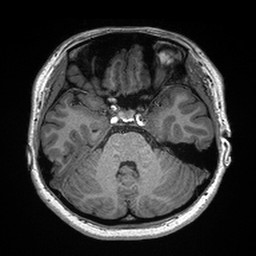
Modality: T1w
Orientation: coronal
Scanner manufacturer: siemens
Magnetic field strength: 3 T
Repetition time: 2.3 s
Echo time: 0.00298 s